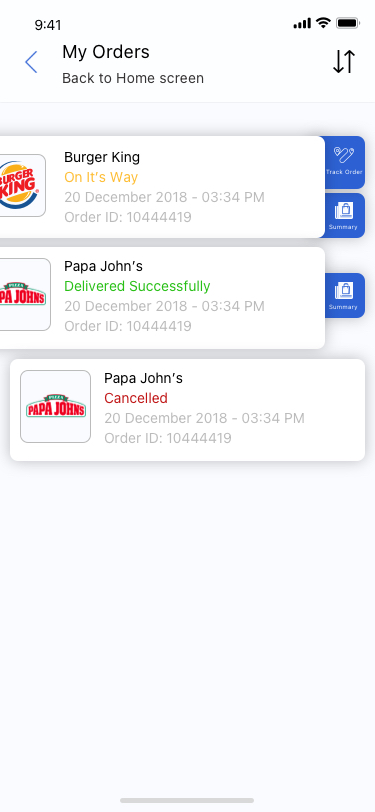
Text in this UI design:
Burger King
On It’s Way
20 December 2018 - 03:34 PM
Order ID: 10444419
Summary
Track Order
Summary
Papa John’s
Delivered Successfully
20 December 2018 - 03:34 PM
Order ID: 10444419
Papa John’s
Cancelled
20 December 2018 - 03:34 PM
Order ID: 10444419
My Orders
Back to Home screen